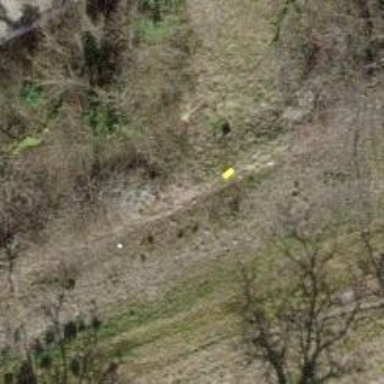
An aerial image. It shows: Aerial marker.